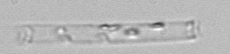
Label: Cerataulina_pelagica